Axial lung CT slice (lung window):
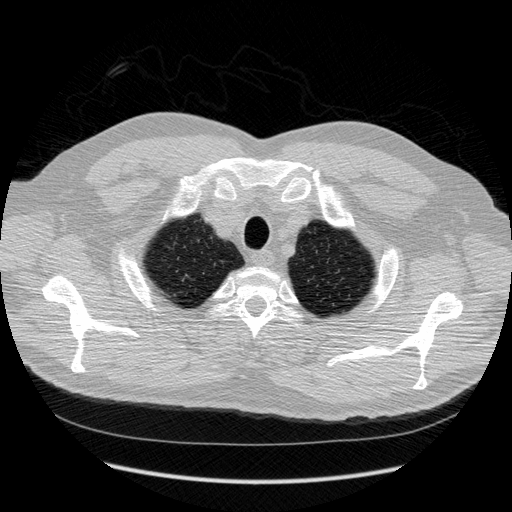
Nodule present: no